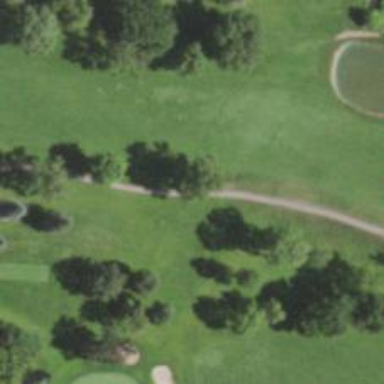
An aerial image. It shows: Path used for both walking and golf.